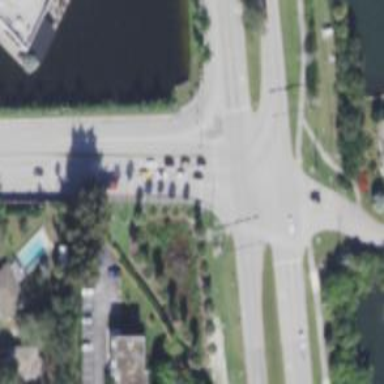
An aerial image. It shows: Asphalt footway with zebra crossing.